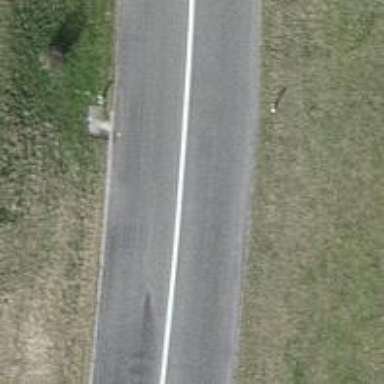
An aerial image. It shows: Secondary road with asphalt surface.